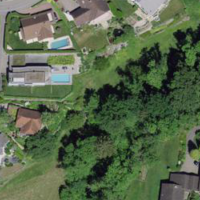
EUNIS habitat code: 55
Species observed at this site:
Poecile palustris
Corvus corone
Turdus merula
Cyanistes caeruleus
Parus major
Dendrocopos major
Milvus milvus
Pica pica
Passer domesticus
Fringilla coelebs
Buteo buteo
Cornus sanguinea
Columba palumbus